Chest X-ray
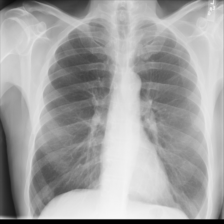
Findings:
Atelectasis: negative
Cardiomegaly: negative
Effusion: negative
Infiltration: negative
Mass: negative
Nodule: negative
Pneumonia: negative
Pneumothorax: negative
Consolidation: negative
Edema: negative
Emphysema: negative
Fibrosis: negative
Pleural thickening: negative
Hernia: negative